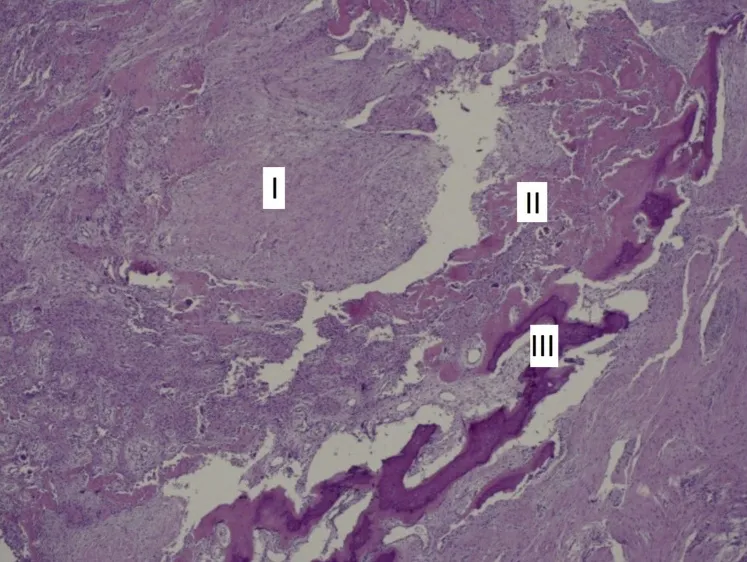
Histology showing the classic 3 zones of myositis ossificans: I: Central cellular fibroblastic zone, II: Osteoid Zone, III: Zone of mature bone trabeculae.
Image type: pathology (h&e)